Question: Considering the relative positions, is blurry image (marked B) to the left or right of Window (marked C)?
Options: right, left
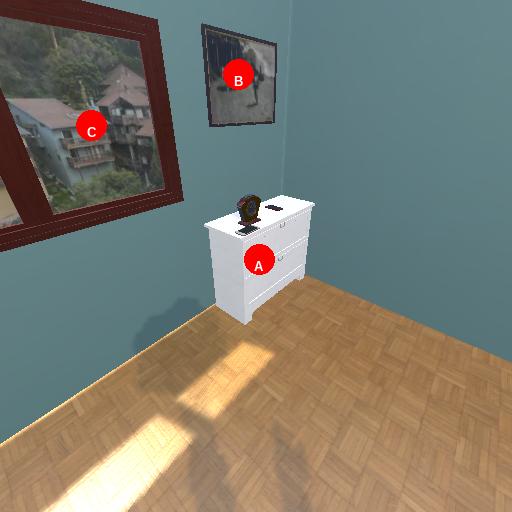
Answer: right